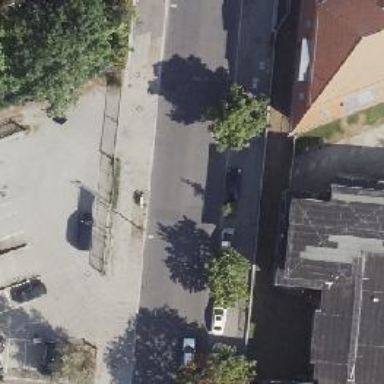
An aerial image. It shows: Broadleaved deciduous tree in parking area.